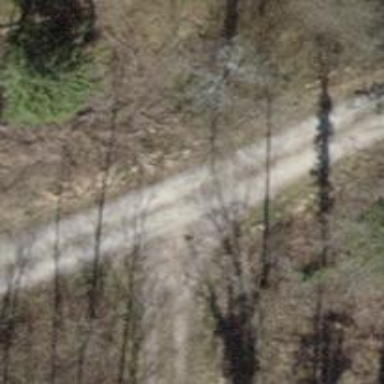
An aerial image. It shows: Compacted track with grade2 surface.